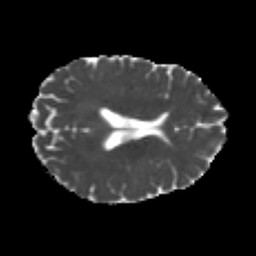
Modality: MD
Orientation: axial
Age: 26
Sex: female
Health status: healthy
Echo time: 0.074 s